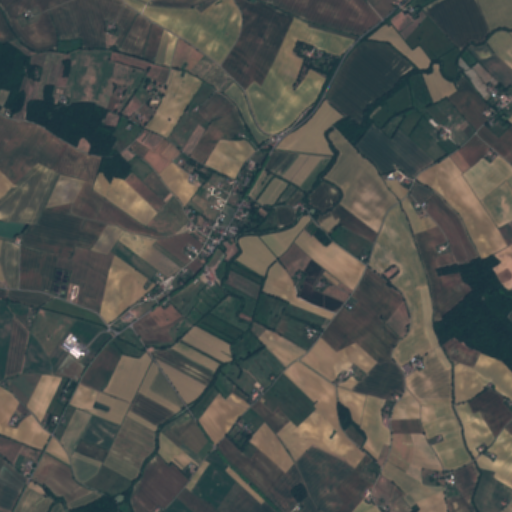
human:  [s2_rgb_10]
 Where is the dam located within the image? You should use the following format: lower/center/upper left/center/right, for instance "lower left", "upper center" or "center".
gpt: The dam is located in the center left of the image.
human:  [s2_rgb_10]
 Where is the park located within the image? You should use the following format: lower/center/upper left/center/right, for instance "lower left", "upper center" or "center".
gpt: The park is located in the upper right of the image.
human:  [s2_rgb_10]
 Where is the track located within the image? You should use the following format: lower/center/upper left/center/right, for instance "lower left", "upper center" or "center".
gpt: There is no track in the image.